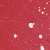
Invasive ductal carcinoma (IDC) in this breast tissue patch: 0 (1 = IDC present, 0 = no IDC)